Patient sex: F
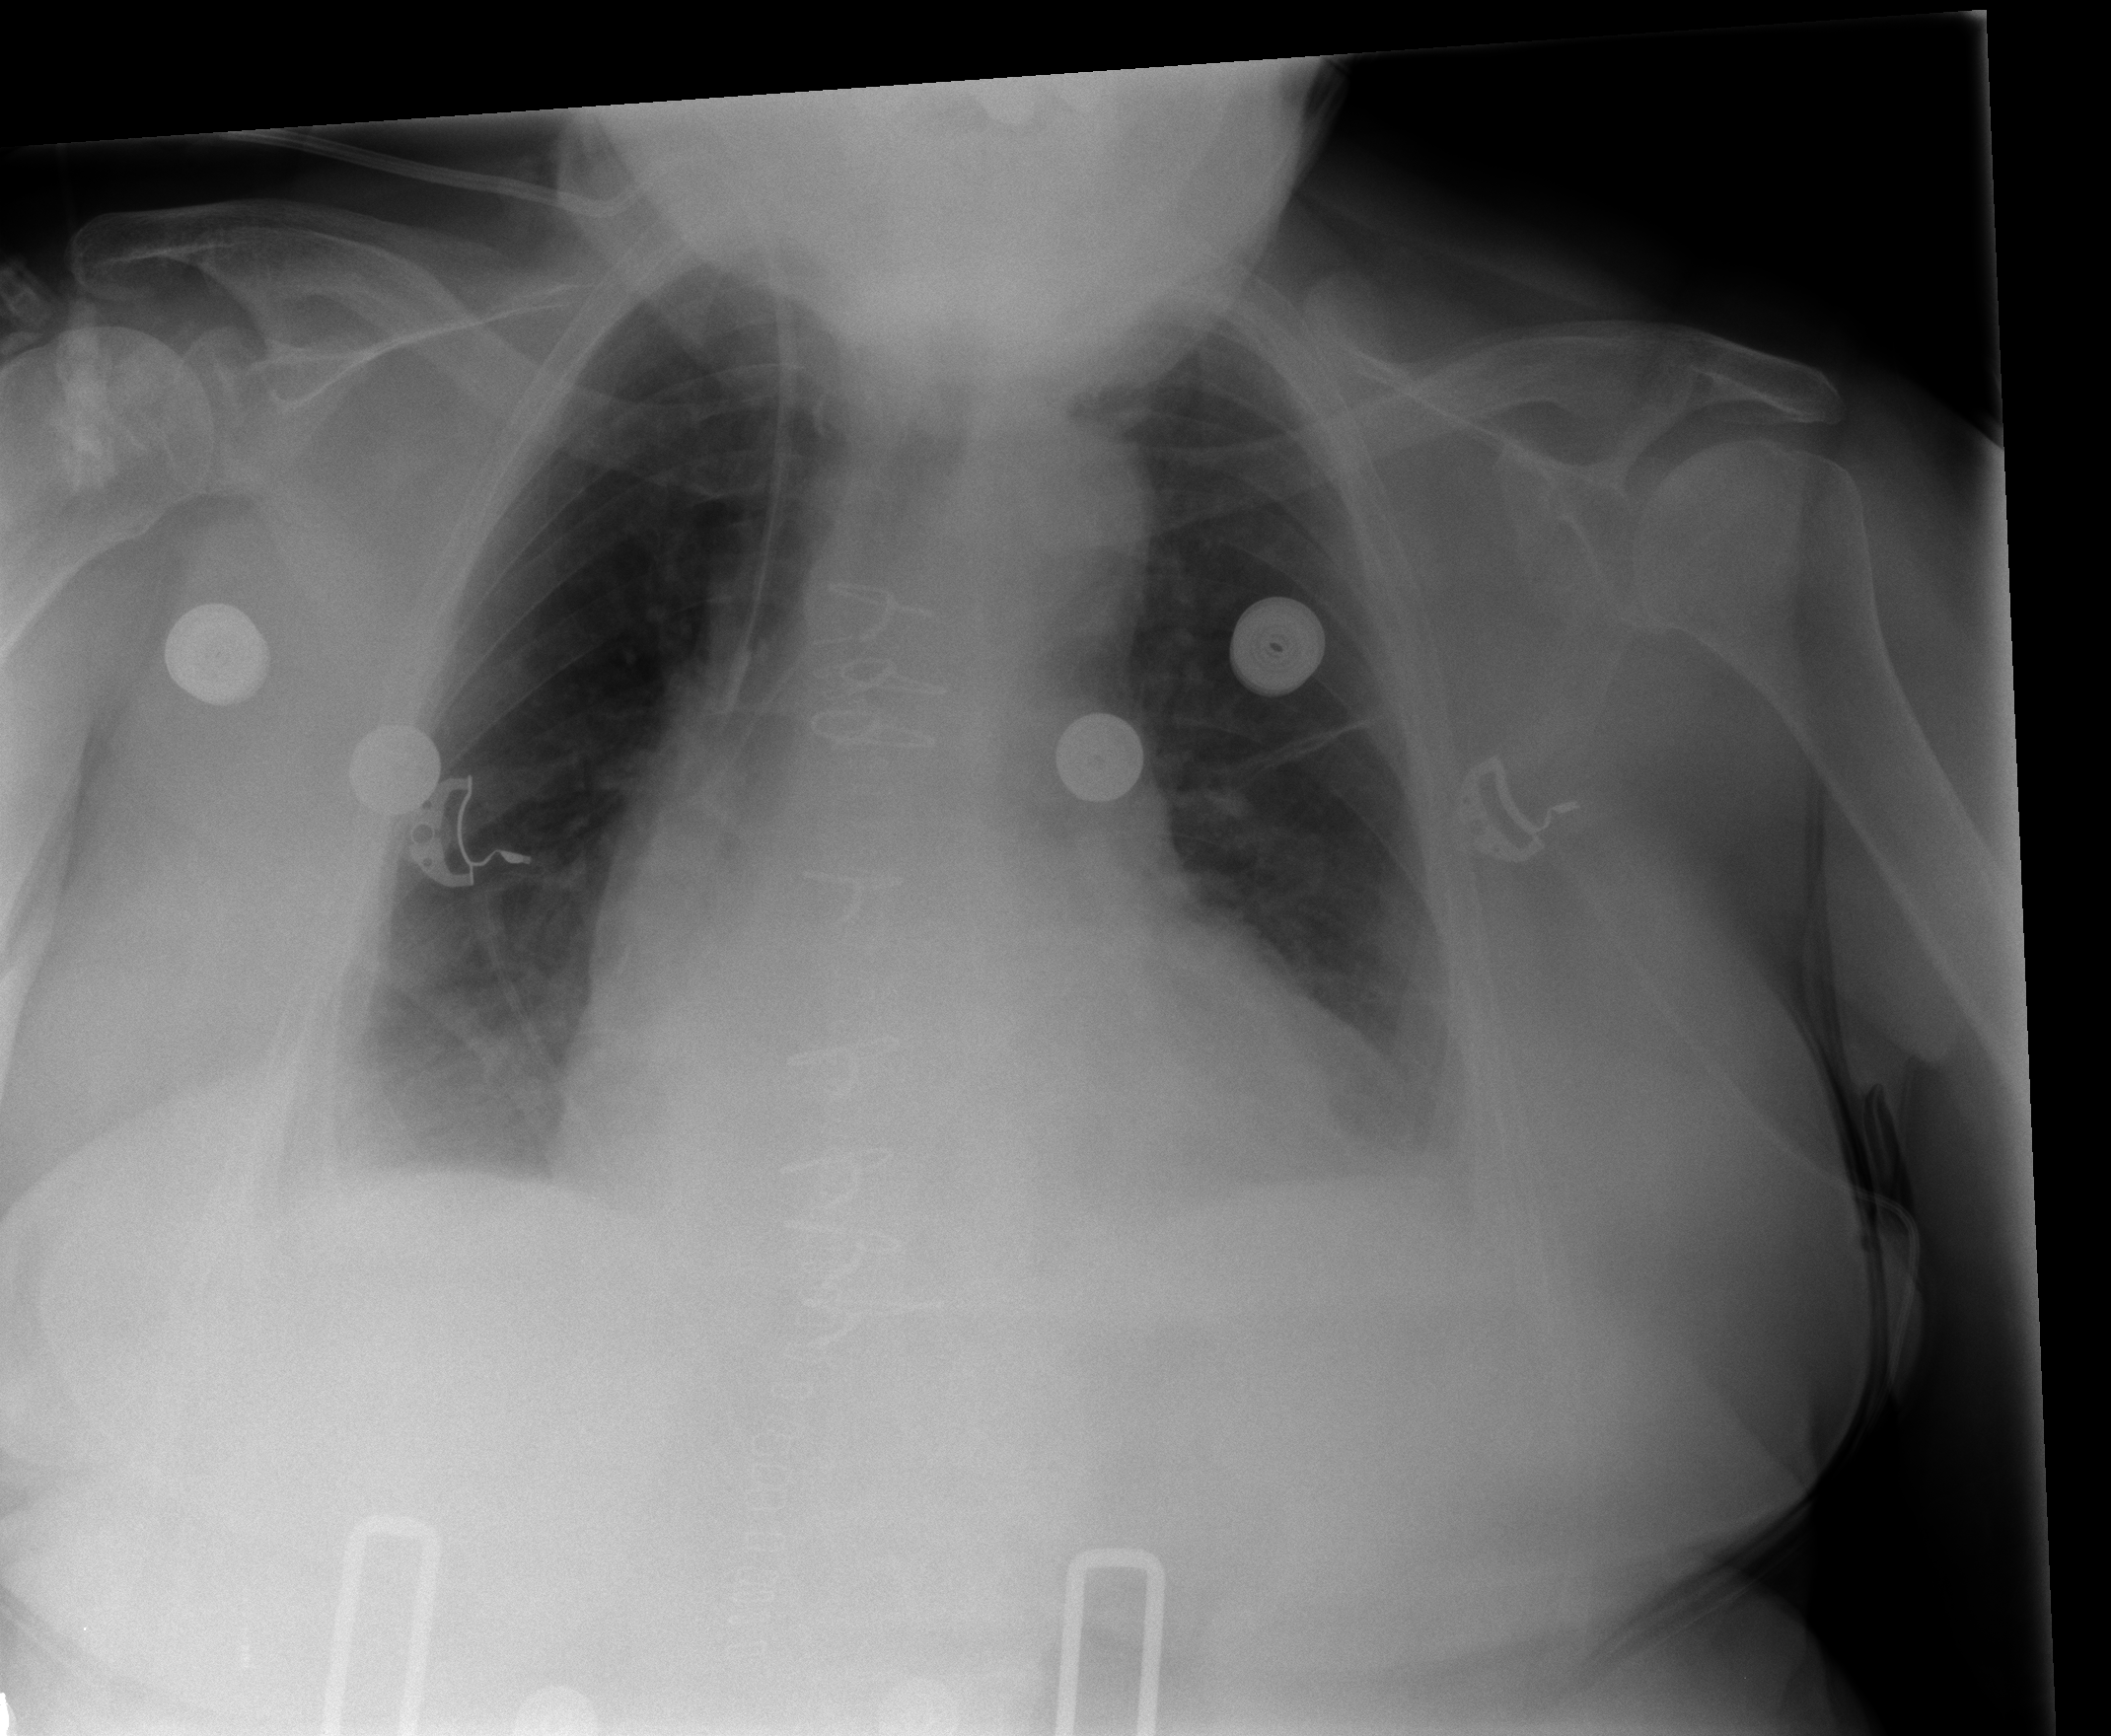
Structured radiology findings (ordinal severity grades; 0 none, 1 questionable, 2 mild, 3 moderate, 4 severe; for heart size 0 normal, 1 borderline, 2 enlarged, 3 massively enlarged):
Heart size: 1
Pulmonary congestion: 0
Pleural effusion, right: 0
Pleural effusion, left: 1
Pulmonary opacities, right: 0
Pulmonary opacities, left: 0
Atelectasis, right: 0
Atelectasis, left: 0